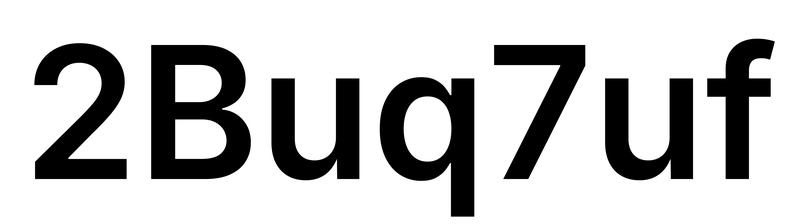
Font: Inter_SemiBold